Question: If I create an input control like this:
'''
<input type="number">
'''
And type letters in it, an error will be displayed in a popup-like control. I've seen it referred to as a but I'm not sure if that's the right name. It looks like this:

But if I define my own rules in either the <URL> or in ASP.NET then there's no fancy popup anymore, just a label which is appended. It doesn't look nearly as good and it isn't very consistent with the above either.
Is there a simple way to make my custom error messages show up in the same way?
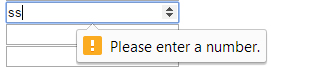
Answer: Your picture shows the default HTML5 validation which is rendered () depending solely on the specific browser version.

The browser support HTML5 validation in order to see these pop-ups and Chrome's pop-ups will look different than Firefox's, etc. HTML5 validation is configured using <URL> that you'd add to each 'input' element like this...
'''
<input type="number" required="required" max="5" ....
'''
---
However, when you employ <URL>, it dynamically adds the 'novalidate' attribute to the '<form>' tag...
'''
<form novalidate="novalidate" id="myform" ....
'''
The 'novalidate' attribute is used to the HTML5 validation so that jQuery Validate can take over all form validation without interference from HTML5. Yes, the default jQuery Validate labels are bland, but that's the "blank canvas" which allows design flexibility and cross-browser consistency and reliability. See below.
---
If you want error messages that look more like the pop-ups you'd get with HTML5, then you can create your own with CSS/jQuery.
>
That depends on if you think adding another jQuery plugin is simple. You could integrate a jQuery plugin like <URL> into jQuery Validate. These plugins have many options, themes, and CSS that you can customize to no end. It can be tricky though as each plugin gets integrated differently depending on how it works, its manipulation methods, callbacks, etc.
Here's a working demo showing how ToolTipster v3 (default - no theme) was easily integrated into jQuery Validate:
<URL>

: <URL>